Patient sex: F
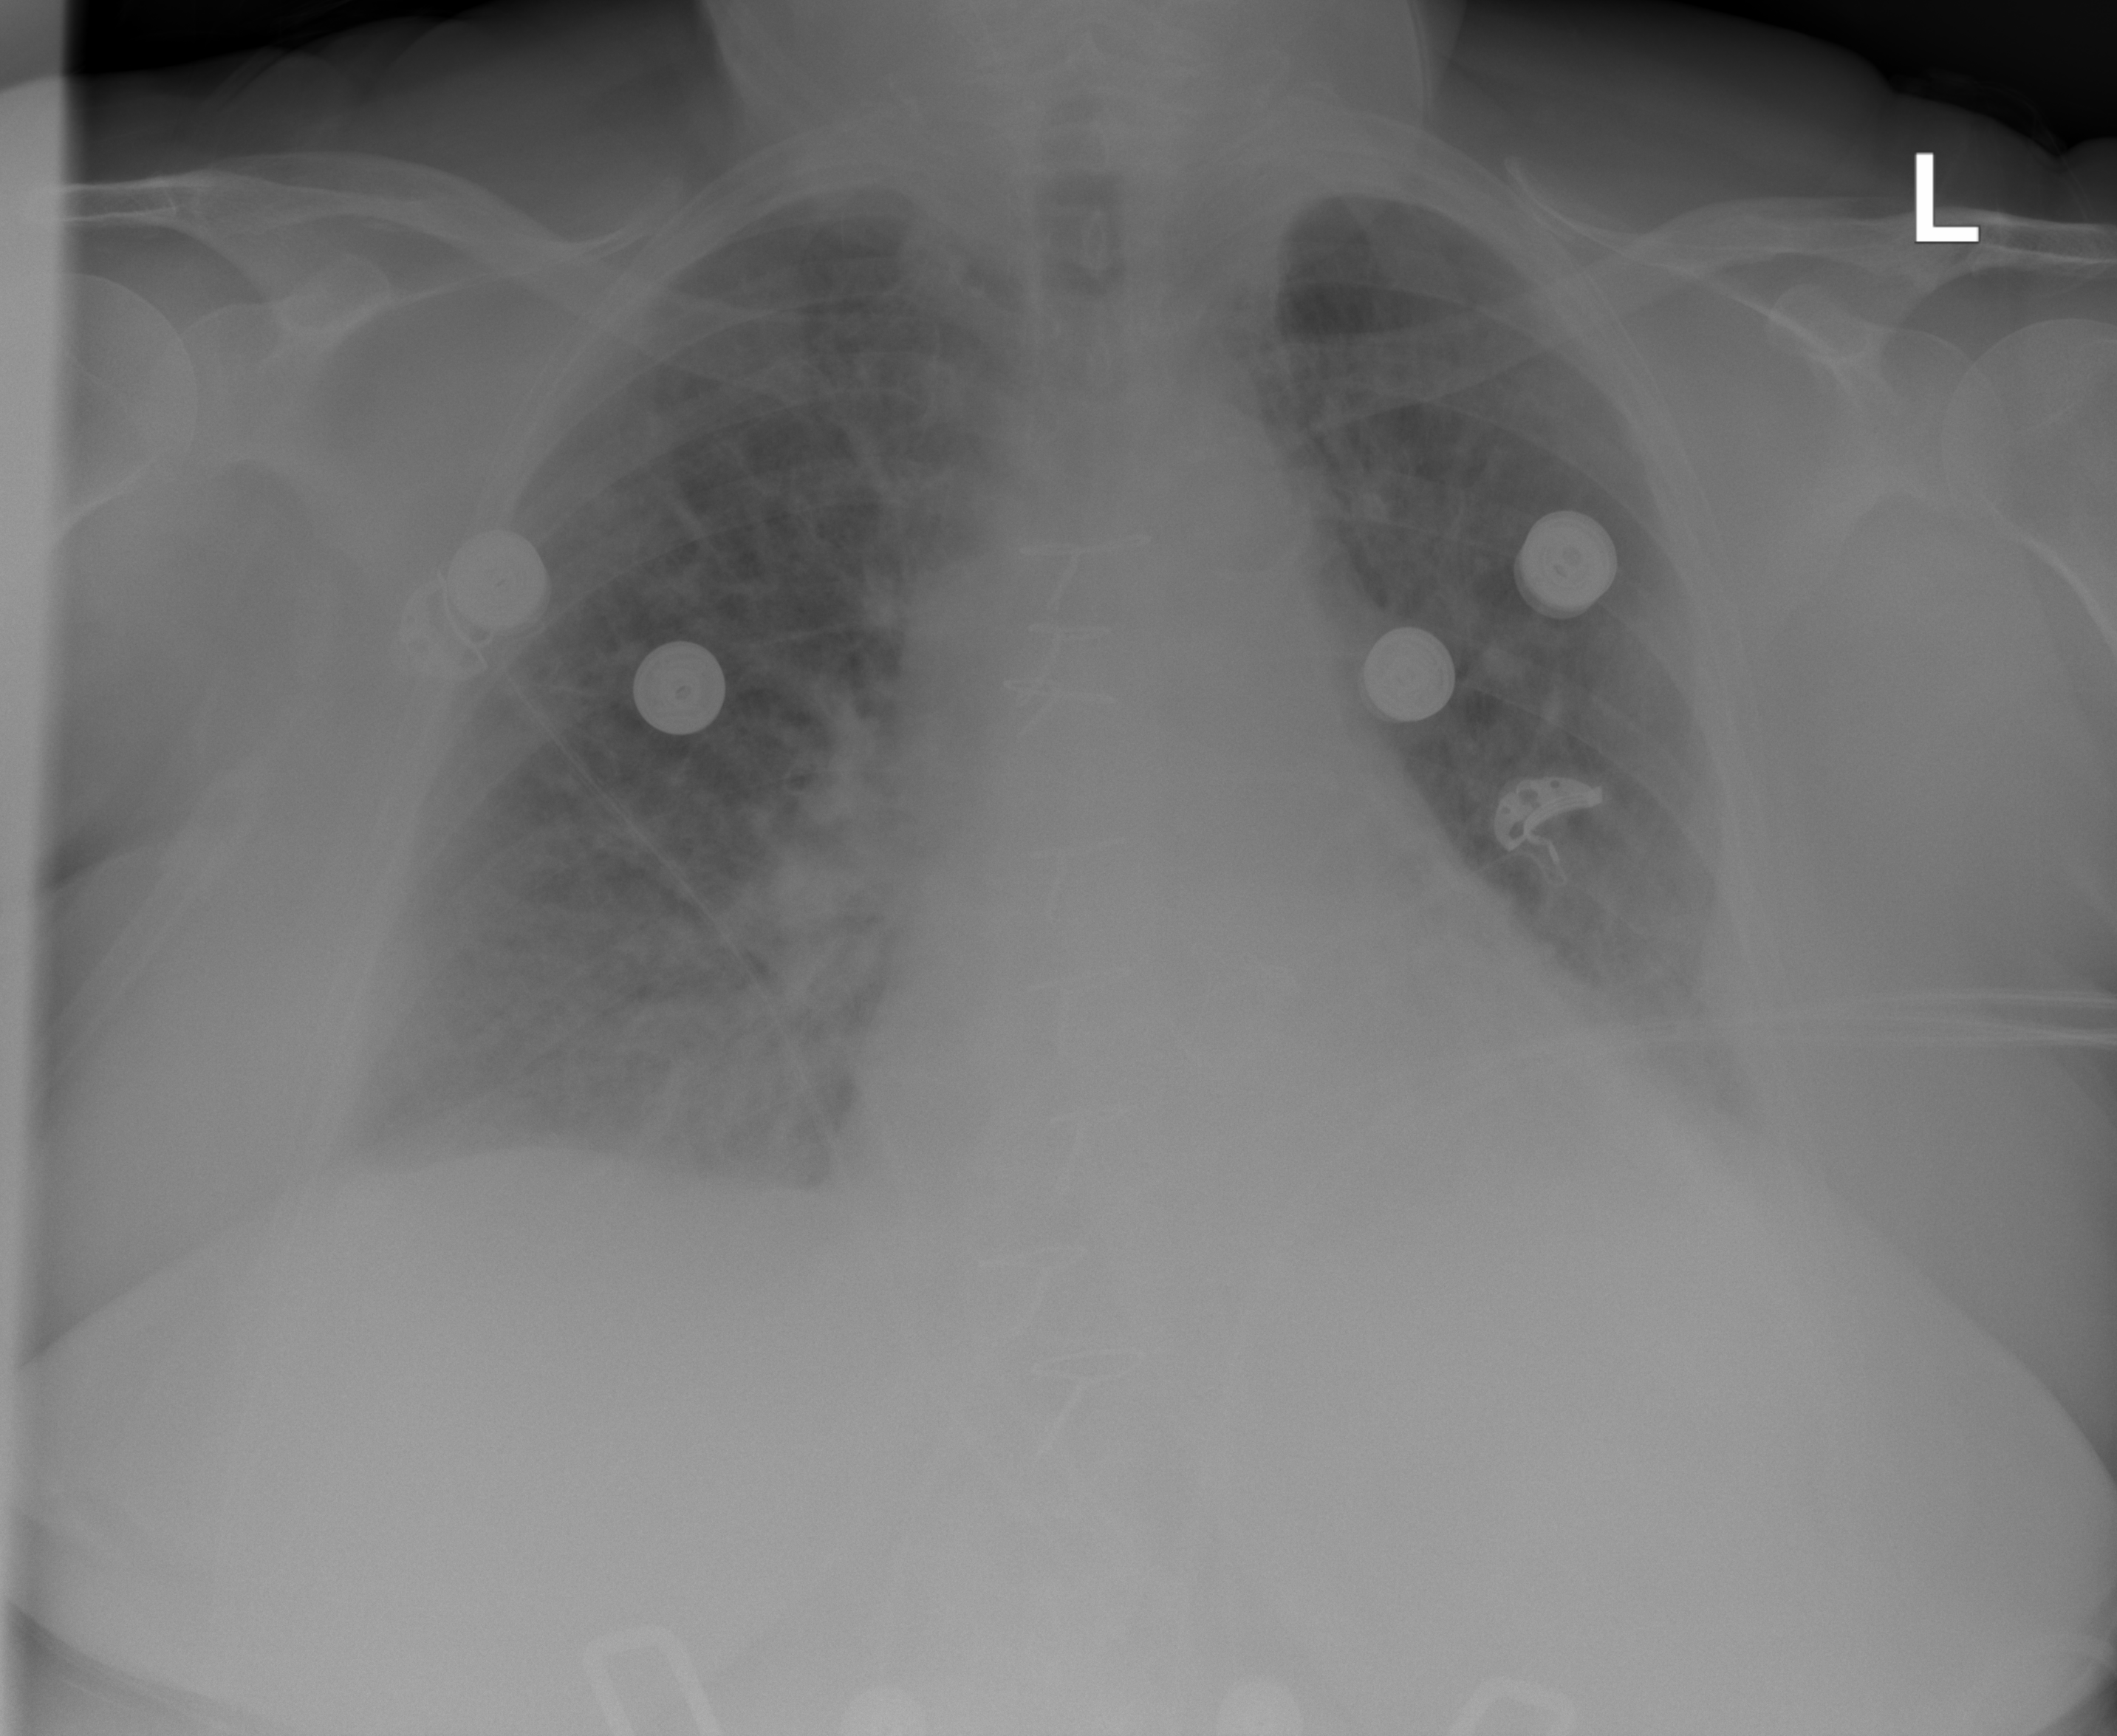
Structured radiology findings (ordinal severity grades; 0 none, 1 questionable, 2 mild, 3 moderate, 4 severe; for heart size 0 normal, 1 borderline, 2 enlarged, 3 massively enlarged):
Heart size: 2
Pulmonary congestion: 3
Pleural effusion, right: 2
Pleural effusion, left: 2
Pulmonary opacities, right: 3
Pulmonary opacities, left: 3
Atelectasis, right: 2
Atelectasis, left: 2